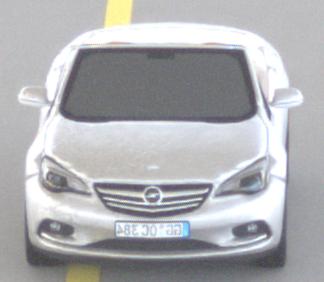
Make: Opel
Model: Cascada 1.4 Turbo
Detailed model: Cascada
Model produced from: 2013/03
Model produced until: 2015/01
Doors: 2
Color: white
Road condition: dry road
Daytime: morning or afternoon
Contrast: low contrast